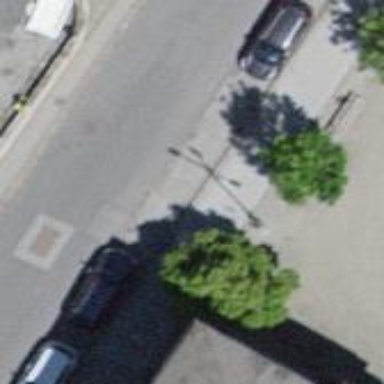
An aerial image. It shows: Parking lane for vehicles.